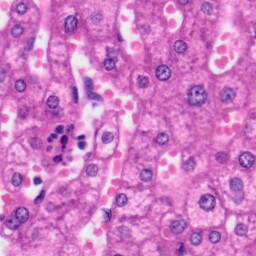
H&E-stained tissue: Liver